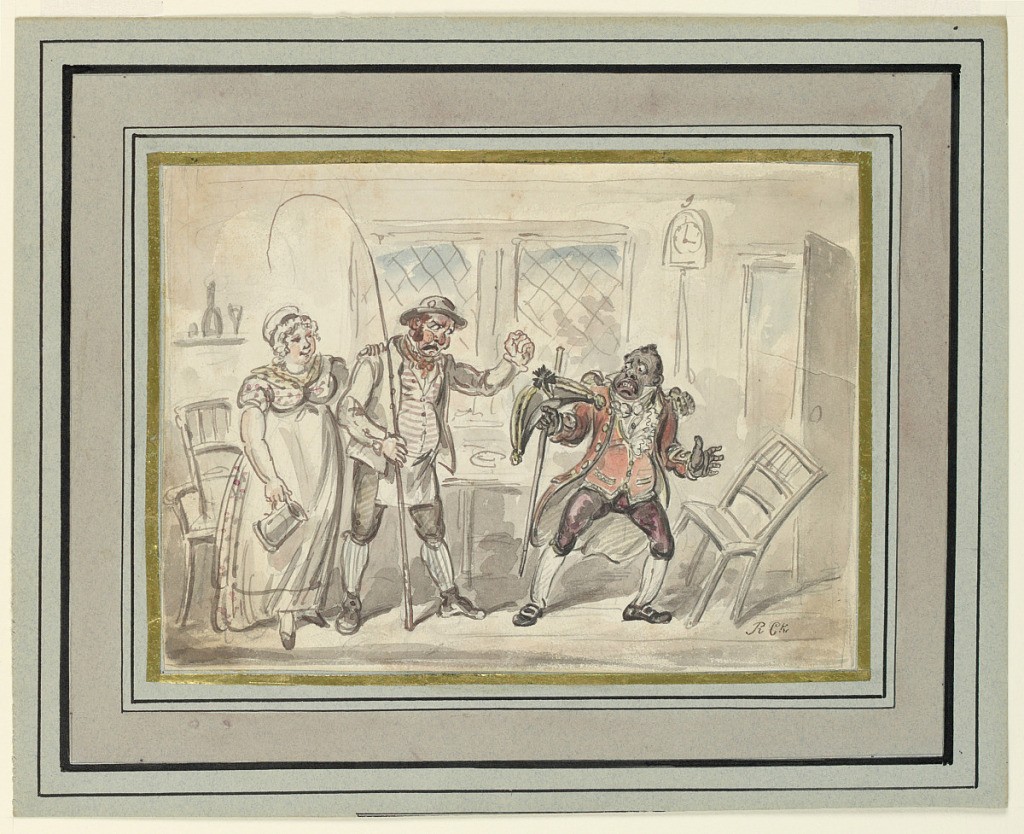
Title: The Pious Carter
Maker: Robert Cruikshank, 1789 - 1856
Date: ca. 1820
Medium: Graphite, brush and watercolor on paper
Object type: Drawing
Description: Illustration, interior with three figures. Man holding whip threatens a Black figure, standing right. Woman at left, holding a tankard, placers her hand on shoulder of man with whip.